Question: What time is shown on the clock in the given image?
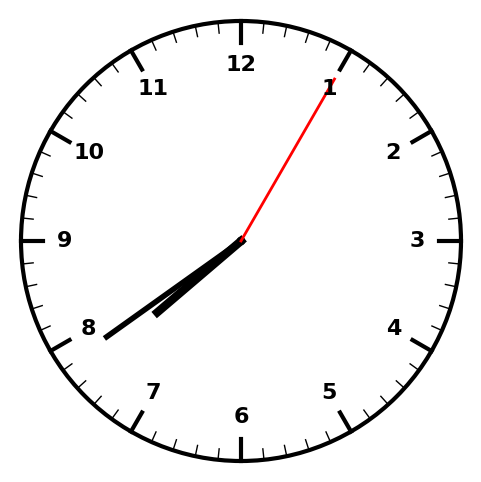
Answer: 07:39:05